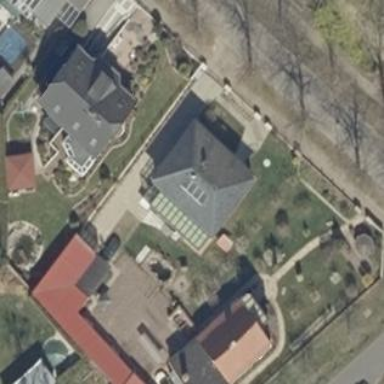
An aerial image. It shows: Detached building with half-hipped roof.